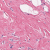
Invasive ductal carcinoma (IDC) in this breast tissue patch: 0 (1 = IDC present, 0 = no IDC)